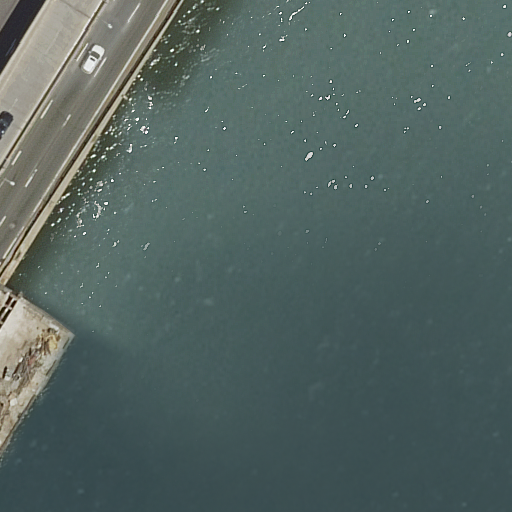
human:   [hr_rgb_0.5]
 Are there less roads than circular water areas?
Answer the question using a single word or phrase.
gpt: no

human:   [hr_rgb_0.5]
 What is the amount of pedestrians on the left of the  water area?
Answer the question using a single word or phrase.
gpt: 1

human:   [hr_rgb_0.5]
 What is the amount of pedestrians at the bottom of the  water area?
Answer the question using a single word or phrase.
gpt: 1

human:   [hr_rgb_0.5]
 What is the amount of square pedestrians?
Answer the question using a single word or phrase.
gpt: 0

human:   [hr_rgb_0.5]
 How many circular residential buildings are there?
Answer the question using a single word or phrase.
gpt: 0

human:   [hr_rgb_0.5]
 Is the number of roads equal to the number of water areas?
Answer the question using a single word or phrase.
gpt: no

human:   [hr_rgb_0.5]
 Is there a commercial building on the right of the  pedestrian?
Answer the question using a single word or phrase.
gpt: no

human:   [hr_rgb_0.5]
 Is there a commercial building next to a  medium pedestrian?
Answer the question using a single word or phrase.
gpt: no

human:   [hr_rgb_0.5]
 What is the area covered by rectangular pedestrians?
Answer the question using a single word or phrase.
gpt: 0m2

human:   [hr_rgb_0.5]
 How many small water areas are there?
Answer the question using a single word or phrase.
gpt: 0

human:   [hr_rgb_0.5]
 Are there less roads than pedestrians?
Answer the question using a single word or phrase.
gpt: no

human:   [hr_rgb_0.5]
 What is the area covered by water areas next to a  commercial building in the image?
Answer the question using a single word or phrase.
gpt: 0m2

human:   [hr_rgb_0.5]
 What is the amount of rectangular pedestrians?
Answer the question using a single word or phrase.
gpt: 0

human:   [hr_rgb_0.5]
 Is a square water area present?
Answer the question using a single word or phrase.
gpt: no

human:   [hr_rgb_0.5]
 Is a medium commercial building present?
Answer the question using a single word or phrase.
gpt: no

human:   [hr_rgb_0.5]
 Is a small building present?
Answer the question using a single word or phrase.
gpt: no

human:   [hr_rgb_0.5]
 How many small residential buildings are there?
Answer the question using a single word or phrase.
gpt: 0

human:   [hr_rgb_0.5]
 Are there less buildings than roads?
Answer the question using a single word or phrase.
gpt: yes

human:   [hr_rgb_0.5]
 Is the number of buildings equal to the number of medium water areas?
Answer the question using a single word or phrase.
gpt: yes

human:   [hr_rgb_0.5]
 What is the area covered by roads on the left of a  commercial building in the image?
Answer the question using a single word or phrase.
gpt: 0m2

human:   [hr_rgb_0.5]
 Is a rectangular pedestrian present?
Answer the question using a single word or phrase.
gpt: no

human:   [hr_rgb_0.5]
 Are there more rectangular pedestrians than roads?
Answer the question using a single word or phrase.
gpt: no

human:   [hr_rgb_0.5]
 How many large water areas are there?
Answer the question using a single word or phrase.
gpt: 1

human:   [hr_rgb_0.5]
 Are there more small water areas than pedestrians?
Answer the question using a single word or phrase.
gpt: no

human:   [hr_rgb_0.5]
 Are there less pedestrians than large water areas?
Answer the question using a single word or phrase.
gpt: no

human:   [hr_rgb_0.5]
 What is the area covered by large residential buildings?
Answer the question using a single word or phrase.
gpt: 0m2

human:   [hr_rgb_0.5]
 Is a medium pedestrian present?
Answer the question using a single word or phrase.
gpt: no

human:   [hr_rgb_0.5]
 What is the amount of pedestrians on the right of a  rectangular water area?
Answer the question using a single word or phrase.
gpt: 0

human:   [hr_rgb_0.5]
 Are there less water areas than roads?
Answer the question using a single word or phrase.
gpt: yes

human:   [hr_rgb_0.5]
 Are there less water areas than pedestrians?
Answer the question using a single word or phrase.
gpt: no

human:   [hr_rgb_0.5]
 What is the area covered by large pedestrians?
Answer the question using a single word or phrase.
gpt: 1935m2

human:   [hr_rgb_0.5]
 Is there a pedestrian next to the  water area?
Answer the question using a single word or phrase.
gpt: yes

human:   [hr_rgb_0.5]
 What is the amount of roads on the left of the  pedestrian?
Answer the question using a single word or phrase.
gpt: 0

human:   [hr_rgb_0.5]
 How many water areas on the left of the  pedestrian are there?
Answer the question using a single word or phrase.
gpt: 0

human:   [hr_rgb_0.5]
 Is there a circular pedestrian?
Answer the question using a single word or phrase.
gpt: no

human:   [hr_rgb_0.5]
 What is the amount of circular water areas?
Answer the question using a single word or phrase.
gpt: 0

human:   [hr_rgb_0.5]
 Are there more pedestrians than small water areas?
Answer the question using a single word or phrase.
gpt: yes